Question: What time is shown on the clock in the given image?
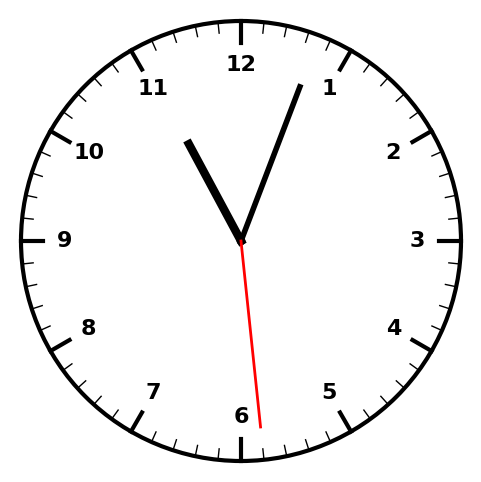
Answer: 11:03:29